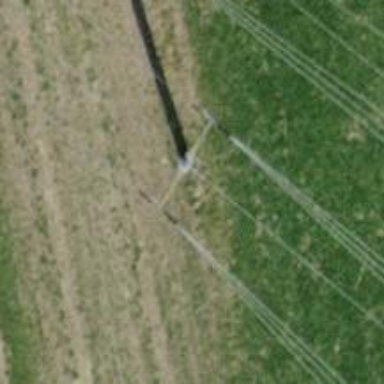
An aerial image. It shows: Three power lines with cables.